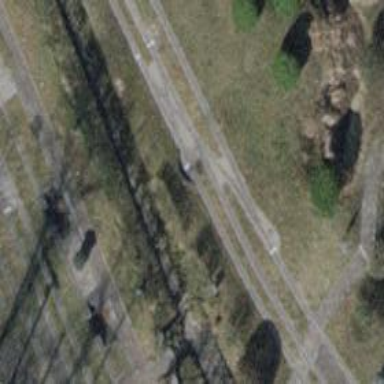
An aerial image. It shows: Miniature railway yard.